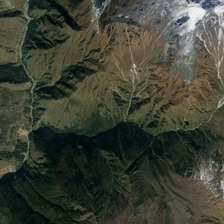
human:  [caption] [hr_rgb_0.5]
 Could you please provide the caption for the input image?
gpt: it is a large piece of mounds with white snow partly .

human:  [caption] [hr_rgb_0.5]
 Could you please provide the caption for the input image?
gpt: it is a large piece of mounds with white snow partly .

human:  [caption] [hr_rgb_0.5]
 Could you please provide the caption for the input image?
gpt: it is a large piece of mounds with white snow partly .

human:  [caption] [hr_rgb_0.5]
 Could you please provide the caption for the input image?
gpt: it is a large piece of mounds with white snow partly .

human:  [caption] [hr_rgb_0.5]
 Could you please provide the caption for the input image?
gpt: it is a large piece of mounds with white snow partly .